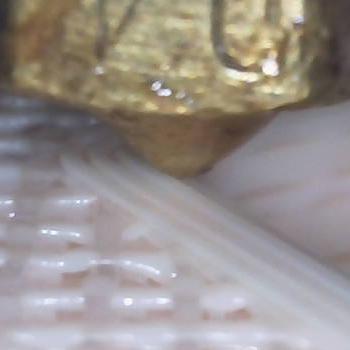
Flow rate: 70%